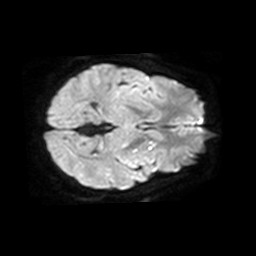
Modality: TRACE
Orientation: axial
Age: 43
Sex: female
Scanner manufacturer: philips
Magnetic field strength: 1.5 T
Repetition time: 4.251 s
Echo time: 0.07764 s